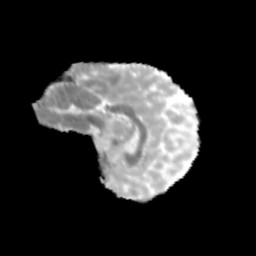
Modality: MD
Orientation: sagittal
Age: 12
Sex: female
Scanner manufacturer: siemens
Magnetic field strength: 3 T
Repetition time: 3.8 s
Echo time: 0.07 s